Interaction volume radius: 10 \u00c5
Interaction volume height: 10 \u00c5
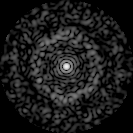
Disorder parameter: 0.8148